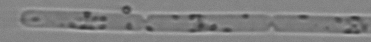
Label: Dactyliosolen_fragilissimus